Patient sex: M
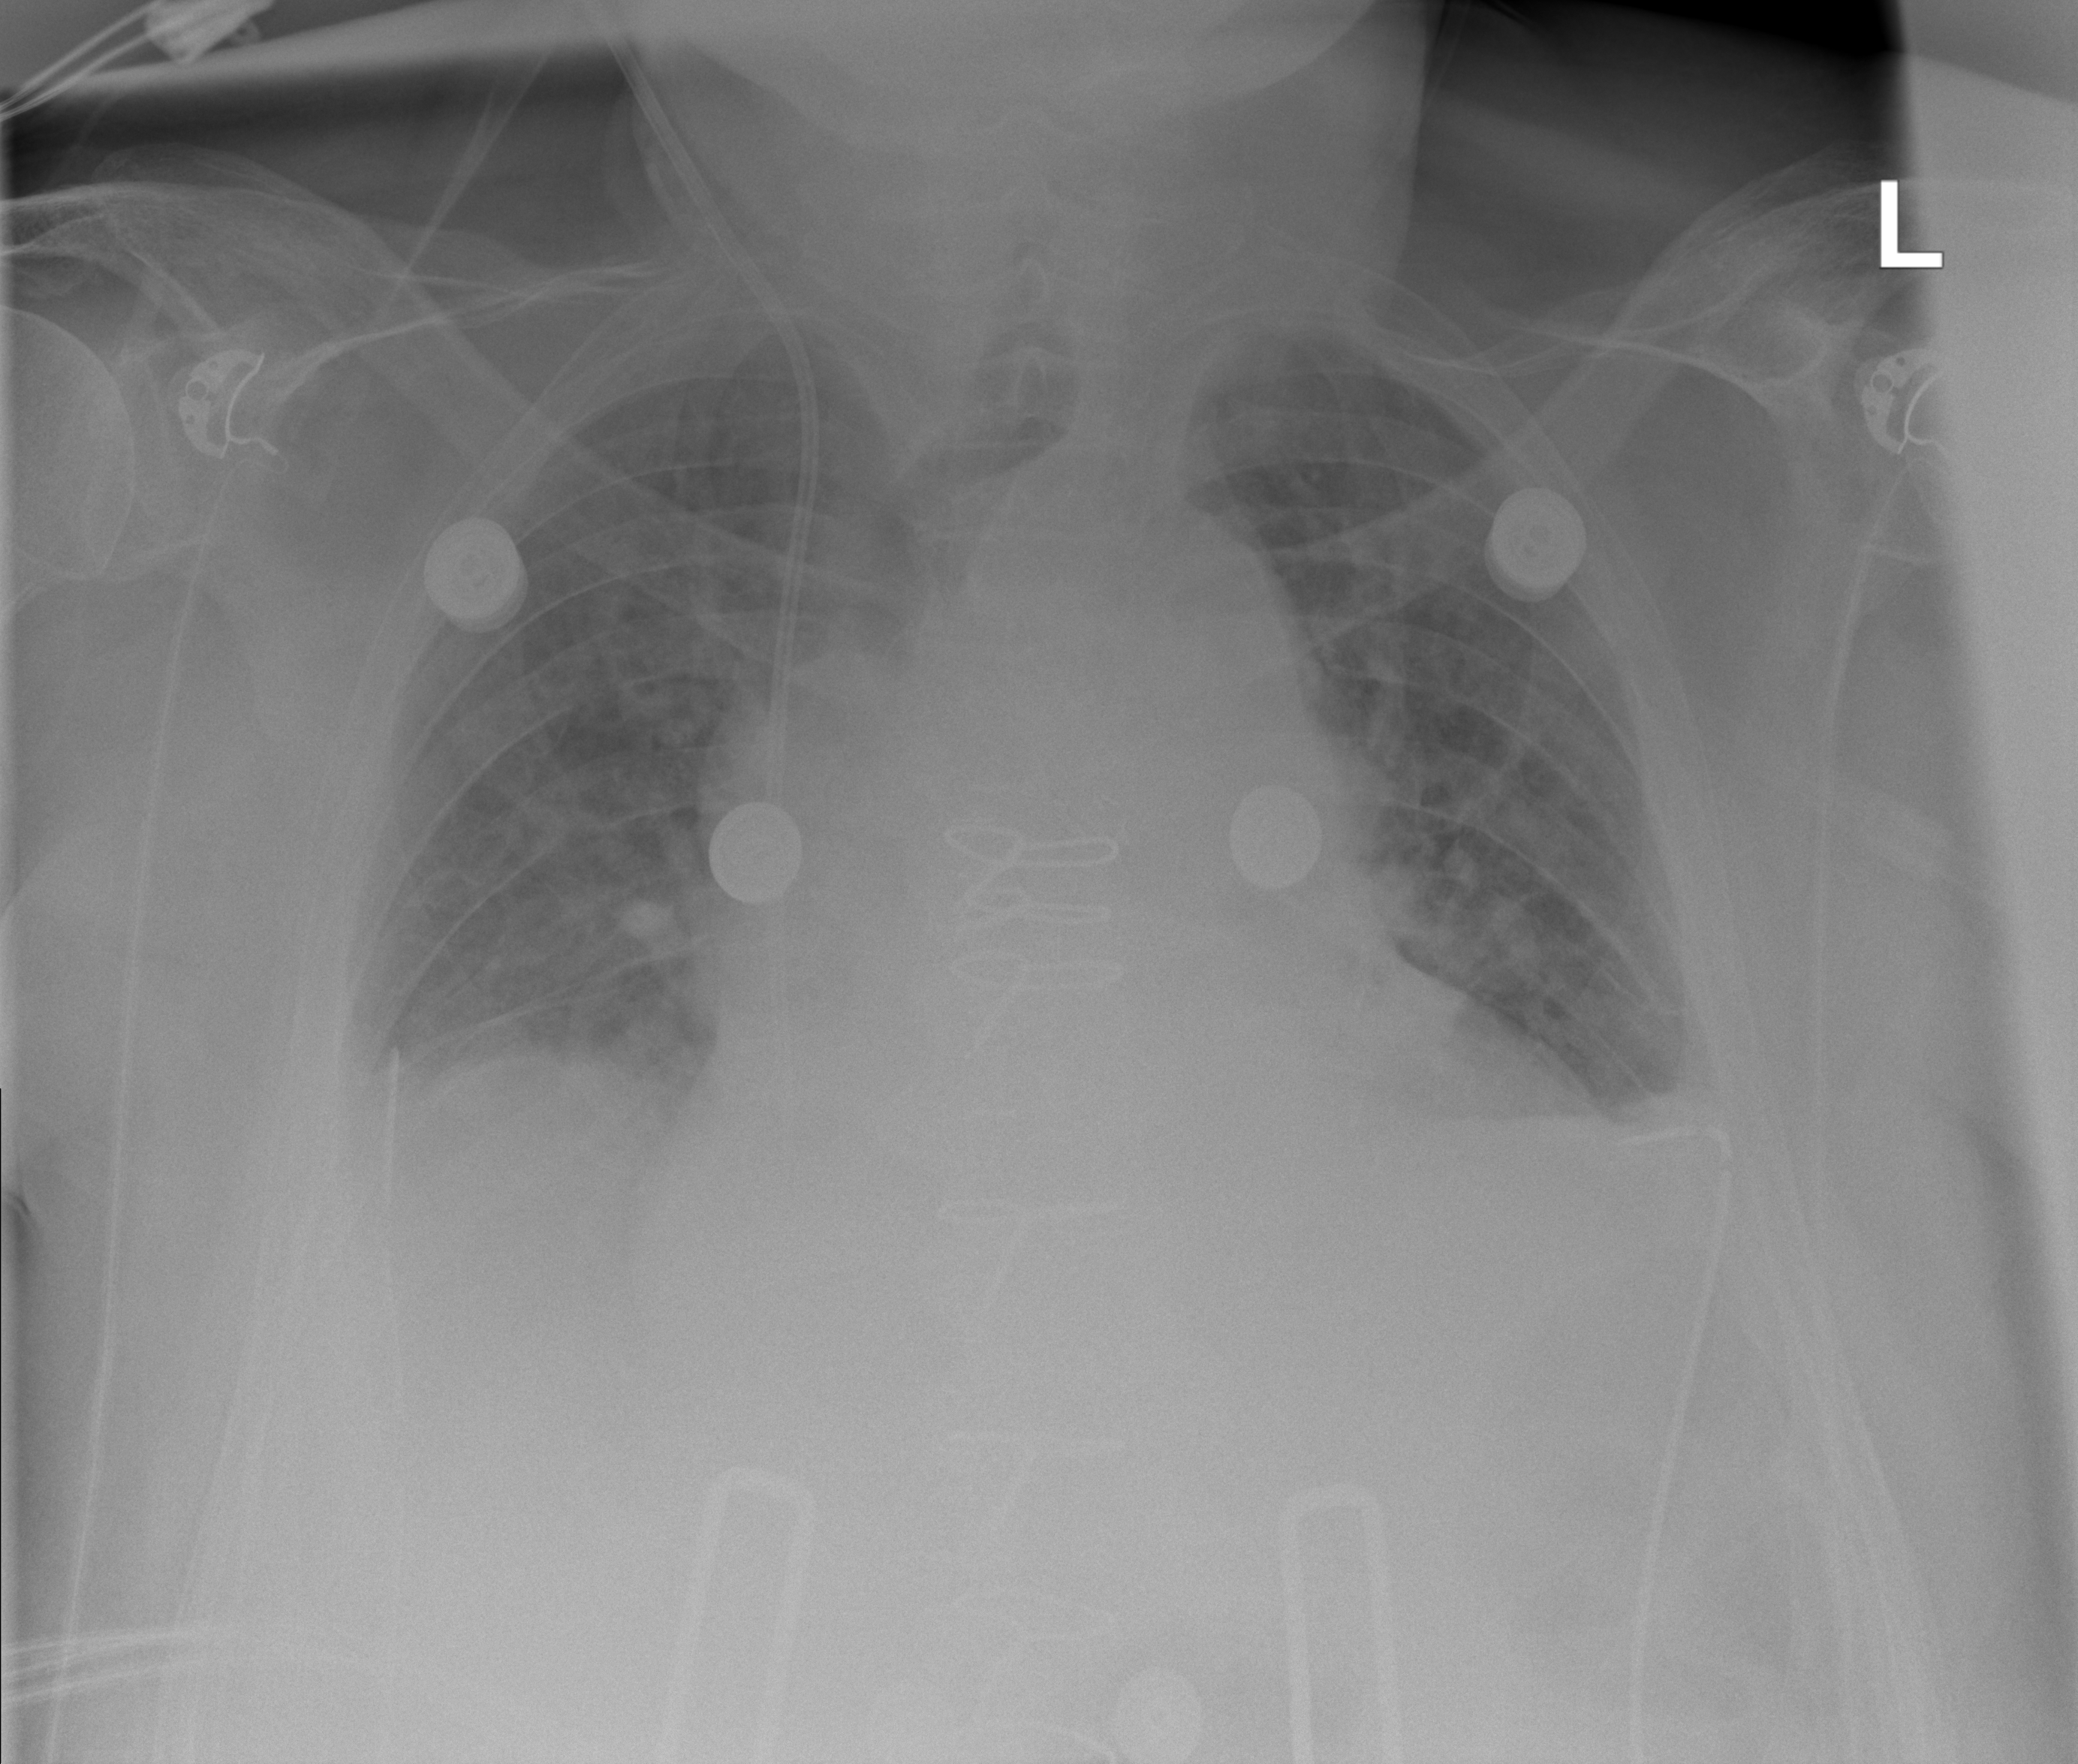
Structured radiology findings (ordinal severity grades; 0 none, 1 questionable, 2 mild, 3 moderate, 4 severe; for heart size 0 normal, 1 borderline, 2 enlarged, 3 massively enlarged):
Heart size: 2
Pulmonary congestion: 2
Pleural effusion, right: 2
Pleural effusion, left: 2
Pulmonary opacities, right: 2
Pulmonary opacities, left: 0
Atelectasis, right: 2
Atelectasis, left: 2